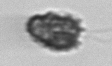
Label: Syracosphaera_pulchra